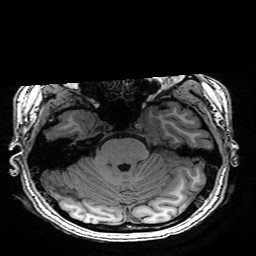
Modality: T1w
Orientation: coronal
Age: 24
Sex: female
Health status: healthy
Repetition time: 2.53 s
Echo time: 0.0034 s